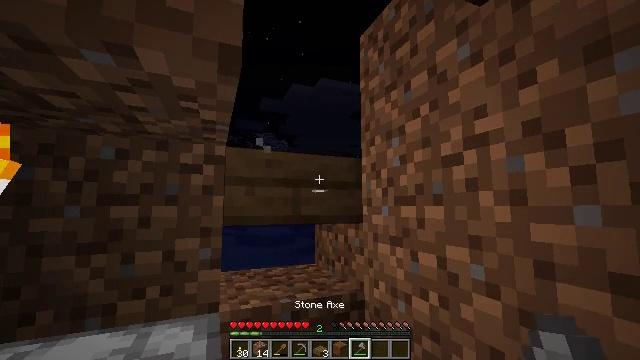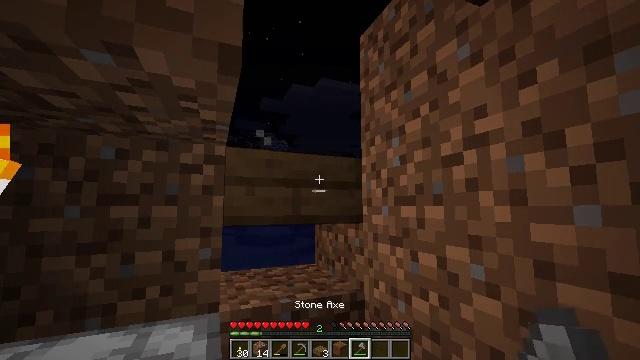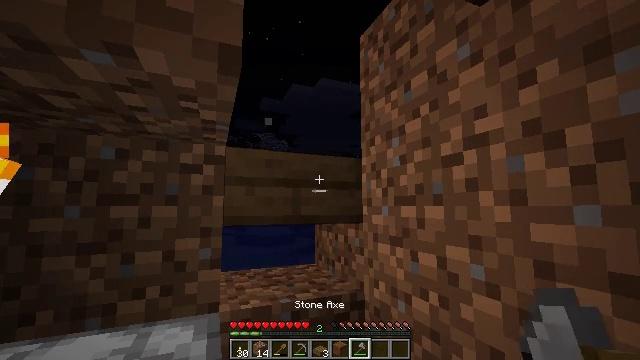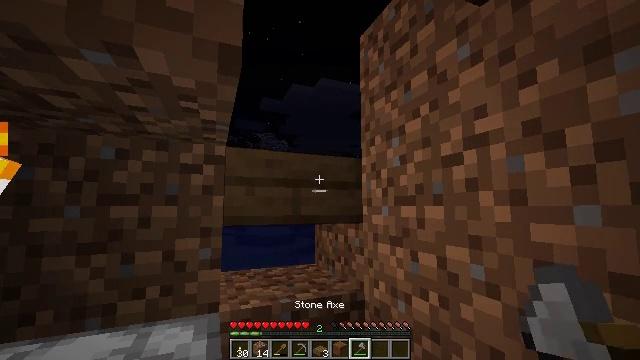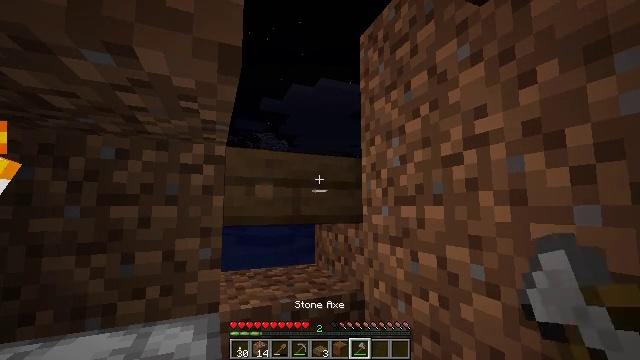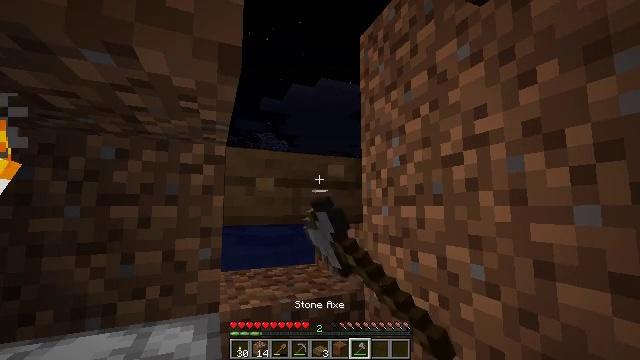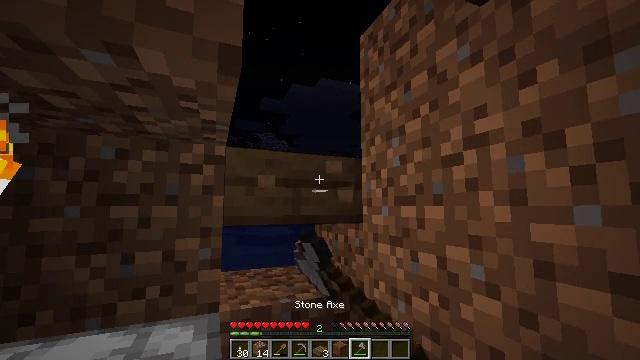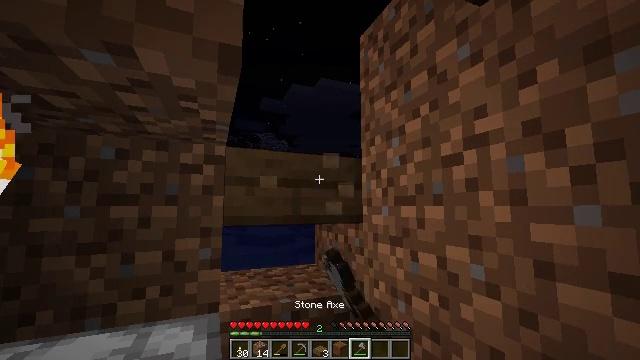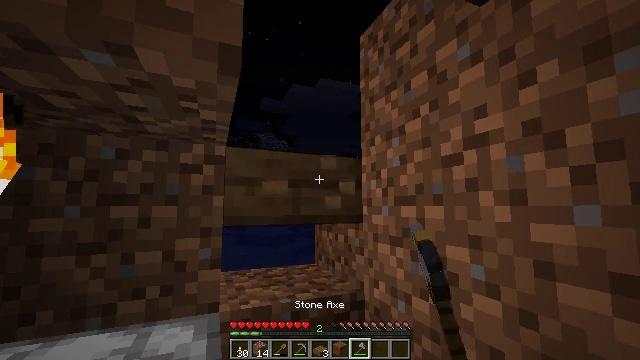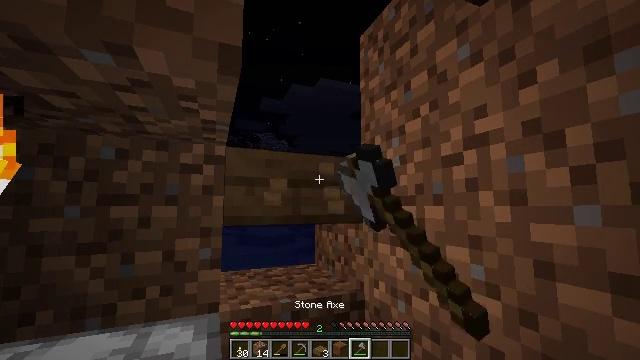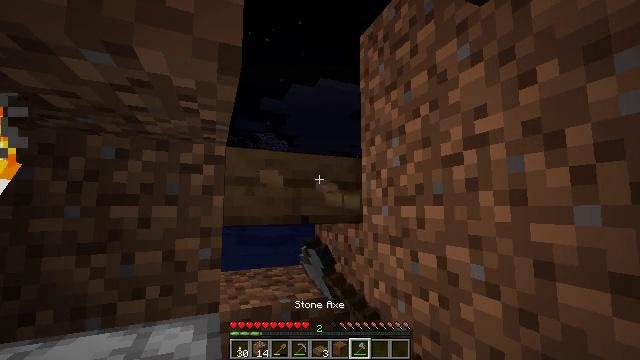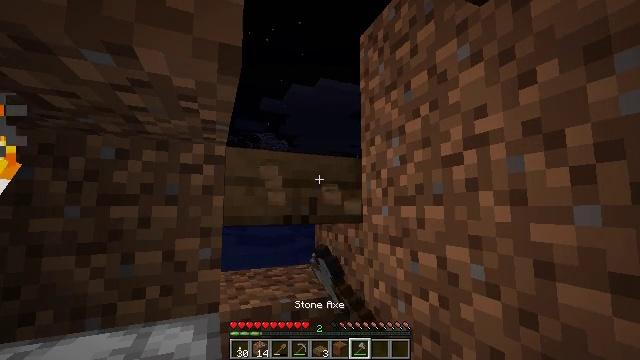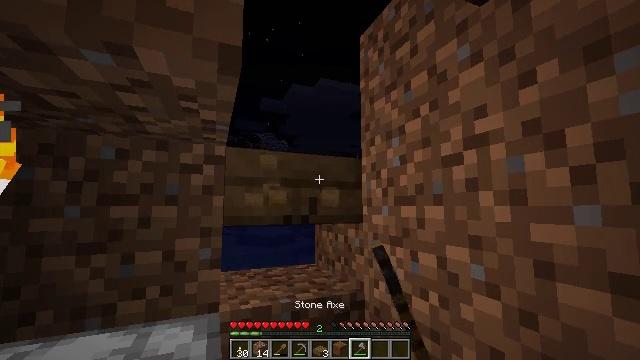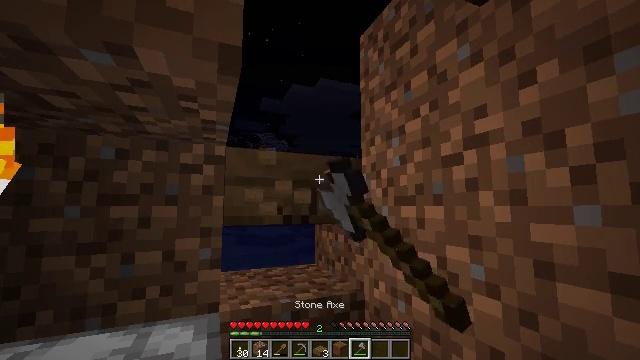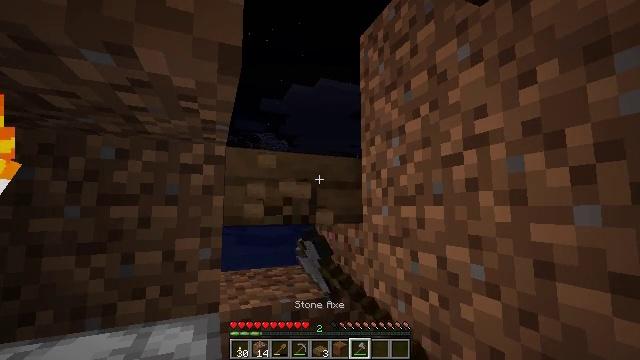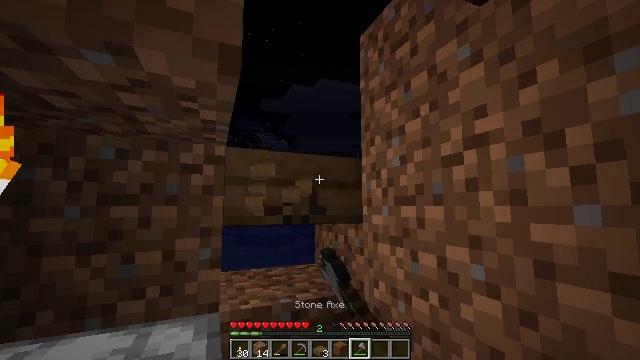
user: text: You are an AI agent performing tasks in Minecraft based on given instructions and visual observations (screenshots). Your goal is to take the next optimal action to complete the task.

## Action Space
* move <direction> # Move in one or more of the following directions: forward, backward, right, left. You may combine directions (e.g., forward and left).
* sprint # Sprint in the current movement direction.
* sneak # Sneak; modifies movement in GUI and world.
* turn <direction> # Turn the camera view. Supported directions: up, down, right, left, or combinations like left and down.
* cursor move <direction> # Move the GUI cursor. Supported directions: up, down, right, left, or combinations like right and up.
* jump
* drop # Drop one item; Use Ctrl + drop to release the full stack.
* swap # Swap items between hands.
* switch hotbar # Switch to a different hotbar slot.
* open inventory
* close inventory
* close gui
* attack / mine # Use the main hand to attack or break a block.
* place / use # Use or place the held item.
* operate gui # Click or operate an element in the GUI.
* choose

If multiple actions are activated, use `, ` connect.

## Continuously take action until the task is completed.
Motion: motion action
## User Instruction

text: Gather the spruce slab by holding left button.
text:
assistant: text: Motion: no_op
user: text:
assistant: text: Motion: no_op
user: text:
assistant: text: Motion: no_op
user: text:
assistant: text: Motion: attack / mine
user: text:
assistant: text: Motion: attack / mine
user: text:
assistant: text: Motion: attack / mine
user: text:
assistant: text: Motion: attack / mine
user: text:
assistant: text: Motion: attack / mine
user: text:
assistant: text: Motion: attack / mine
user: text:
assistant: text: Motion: attack / mine
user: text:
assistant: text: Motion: attack / mine
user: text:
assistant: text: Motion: attack / mine
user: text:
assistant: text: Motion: attack / mine
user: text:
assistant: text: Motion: attack / mine
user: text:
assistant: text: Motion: attack / mine
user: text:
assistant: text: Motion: attack / mine
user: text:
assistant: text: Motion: attack / mine
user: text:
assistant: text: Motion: attack / mine
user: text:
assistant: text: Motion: attack / mine
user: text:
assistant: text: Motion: attack / mine
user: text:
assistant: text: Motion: attack / mine
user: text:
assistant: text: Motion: attack / mine
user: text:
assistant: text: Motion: attack / mine
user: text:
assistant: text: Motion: attack / mine
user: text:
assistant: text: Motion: attack / mine
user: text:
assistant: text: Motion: attack / mine
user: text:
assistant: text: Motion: attack / mine
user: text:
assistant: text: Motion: attack / mine